Question: This is my first question on Stack Overflow, so my apologies if I've overlooked anything. I'm making a plot of cruise positions, and I am getting a double-parallel happening at 60 degrees North, with one being a straight line (on a stereographic projection).
Does anybody know what I'm doing to cause this?
My plotting script (referencing external data):
'''
from mpl_toolkits.basemap import Basemap
import numpy as np
import matplotlib.pyplot as plt
import sys
import csv
dataFile = sys.argv[1]
dataStream = open(dataFile, 'rb')
dataReader = csv.reader(dataStream, delimiter=',')
numRows = sys.argv[2]
dataLat = []
dataLon = []
dataReader.next()
for row in dataReader:
dataLon.append(float(row[5]))
dataLat.append(float(row[6]))
m = Basemap(width=450000,height=150000,
resolution='f',projection='stere', lat_ts=65.4,lat_0=60.4,lon_0=1.91)
m.drawcoastlines(linewidth=0.2)
m.fillcontinents(color='white', lake_color='aqua')
x, y = m(dataLat,dataLon)
m.scatter(x,y,.5,marker='.',color='k')
m.drawparallels(np.arange(0.,81,1.), labels=[1,0,0,0], fontsize=10)
m.drawmeridians(np.arange(-180.,181.,5.), labels=[0,0,0,1], fontsize=10)
m.drawmapboundary(fill_color='aqua')
plt.title("Cruise Track")
plt.show()
'''

One other small question: what are the units of the width / height of the plot? It does not appear to be in the documentation, and I can't find it mentioned on any tutorials, etc.
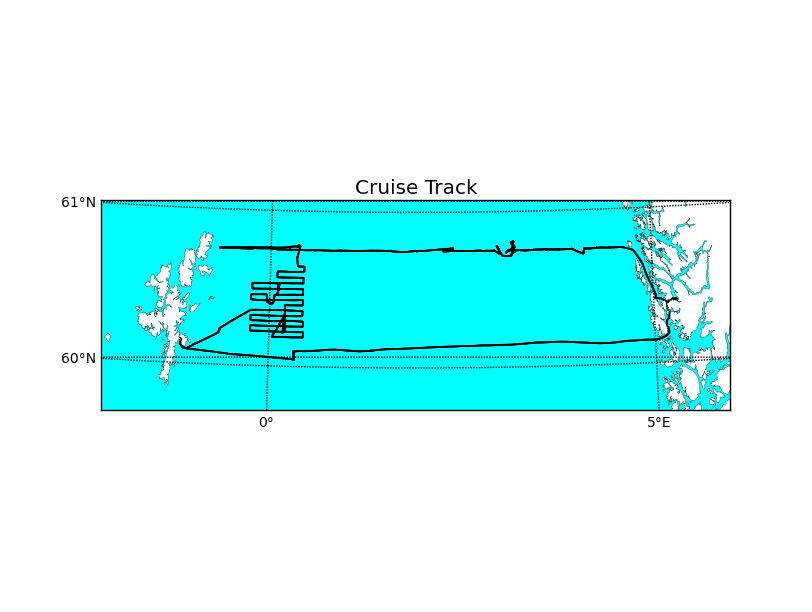
Answer: Seems like a bug due to trying to fix another one.
I don't use basemap, but the first step to try and solve problems is to reduce them as much as possible:
'''
from mpl_toolkits.basemap import Basemap
import matplotlib.pyplot as plt
scale = 1
m = Basemap(width=450000*scale,height=150000,
resolution='i',projection='stere',
lat_ts=65.4,lat_0=60.4,lon_0=1.91)
parallels = [60]
ret = m.drawparallels(parallels)
plt.show()
'''
You can see in the <URL> and its data points:
'''
l = ret[60][0][0]
x, y = l.get_data()
'''
If we have a look at the points, it doesn't look bad unless we link them, and then we can see the annoying double parallel!
'''
plt.plot(x, y, '+')
plt.show()
'''

'''
plt.plot(x, y)
plt.show()
'''

Let's now try running the small example through the debugger ('python -m pdb small_example.py').
If you step inside the call to drawparallels, you'll soon reach <URL>.
And voila, this is the result:

Taking into account where is the problem, it's easy to guess that changing the width or height of the map (in meters, by the way) could get rid of the problem. Indeed, setting 'scale>=1.0485' works. Other combinations of width and height seem to work fine too.